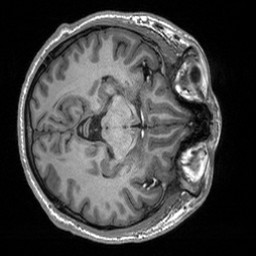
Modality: T1w
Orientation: axial
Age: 21
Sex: male
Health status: healthy
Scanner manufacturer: siemens
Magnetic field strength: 3 T
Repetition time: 2.53 s
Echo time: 0.00219 s